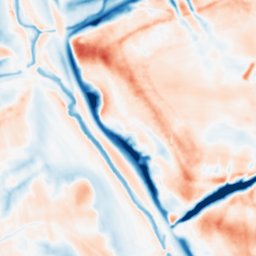
Category: multiscale
Decomposition family: dog
Decomposition parameters: sigma_low: 1
sigma_high: 10
Upsampling method: lanczos
Upsampling parameters: scale: 8
Upsampling scale: 8